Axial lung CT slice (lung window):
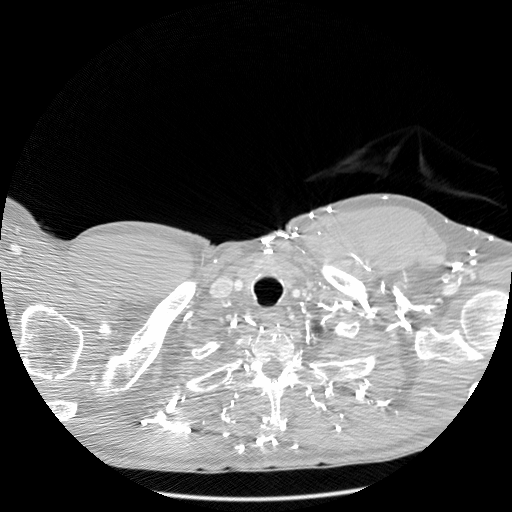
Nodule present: no